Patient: sex F, age 62
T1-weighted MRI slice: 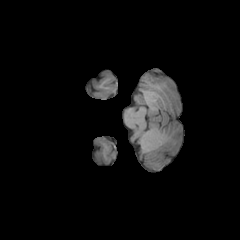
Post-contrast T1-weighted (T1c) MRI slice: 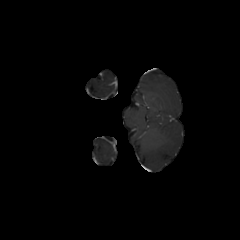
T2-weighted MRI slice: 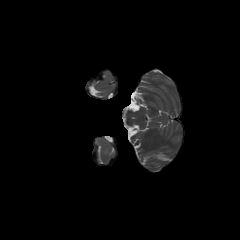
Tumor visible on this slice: no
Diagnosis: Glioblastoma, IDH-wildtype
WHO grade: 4